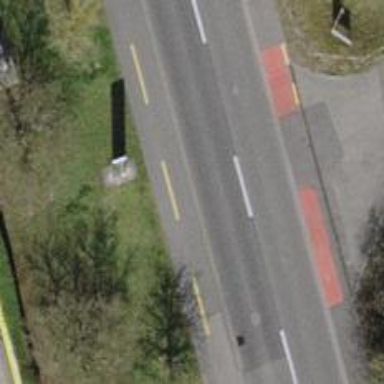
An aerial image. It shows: Secondary road with cycle track.